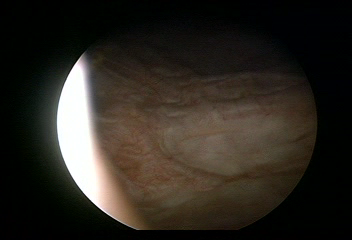
Modality: WLC
Class: Normal mucosa
Bladder cancer association: No